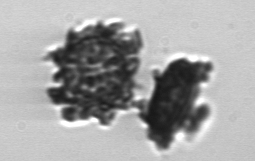
Label: Thalassiosira_TAG_external_detritus